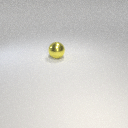
large yellow metal sphere